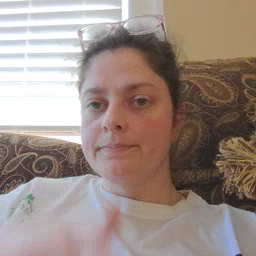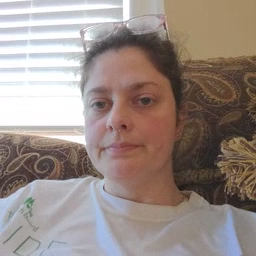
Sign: bug